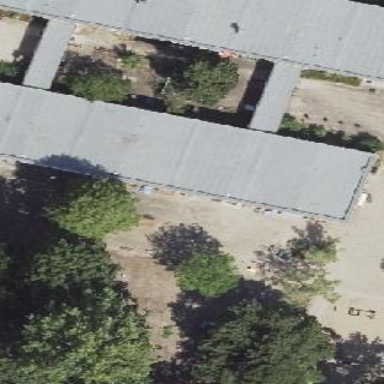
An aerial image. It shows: Building part with flat roof.